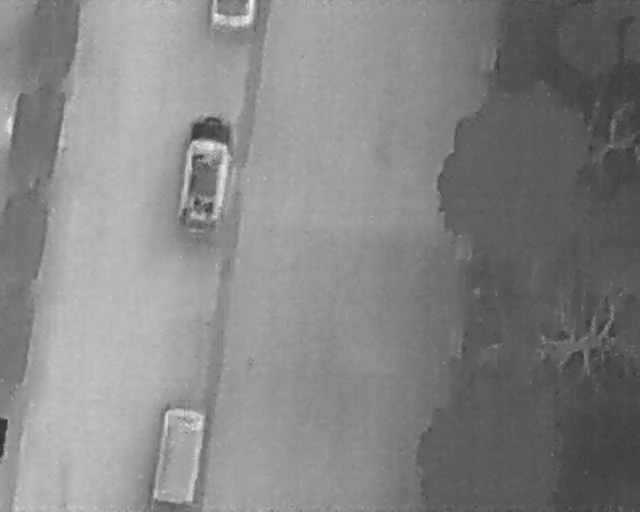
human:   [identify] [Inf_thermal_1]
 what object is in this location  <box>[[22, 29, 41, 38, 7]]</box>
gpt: <ref>1 large car at the center</ref>

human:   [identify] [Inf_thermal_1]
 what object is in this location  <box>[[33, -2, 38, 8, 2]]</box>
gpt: <ref>1 medium car at the top</ref>